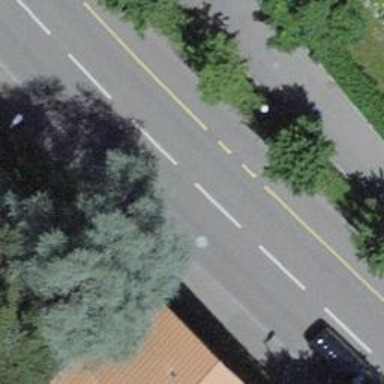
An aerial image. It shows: Secondary road with asphalt surface and sidewalk on the left side.